Question: i have this screen shot of my project on desktop application but now i want to do it on my asp.net mvc 5 application. Please see the picture shown below:

'''
public partial class Member
{
public Member()
{
this.Acc_Transactions = new HashSet<Acc_Transactions>();
this.Addresses12 = new HashSet<Addresses1>();
this.BankingDetails = new HashSet<BankingDetail>();
this.Contacts = new HashSet<Contact>();
this.TalentCommitments = new HashSet<TalentCommitment>();
this.Pledges = new HashSet<Pledge>();
}
public int m_id { get; set; }
public int title_id { get; set; }
public string initial { get; set; }
public string fname { get; set; }
public string lname { get; set; }
public Nullable<System.DateTime> dob { get; set; }
public string maritial { get; set; }
public string religion { get; set; }
public string occupation { get; set; }
public string company { get; set; }
public string Note { get; set; }
public Nullable<int> Memtype_Id { get; set; }
public string employed { get; set; }
public Nullable<System.DateTime> reg_date { get; set; }
public string AccNumb { get; set; }
public string Hnumber { get; set; }
public Nullable<bool> Active { get; set; }
public string AgeGrp { get; set; }
public int h_id { get; set; }
public Nullable<int> postal_addid { get; set; }
public Nullable<int> phys_addid { get; set; }
public Nullable<int> maritialid { get; set; }
public Nullable<bool> PlndGv { get; set; }
public virtual ICollection<Acc_Transactions> Acc_Transactions { get; set; }
public virtual Addresses1 Addresses1 { get; set; }
public virtual Addresses1 Addresses11 { get; set; }
public virtual ICollection<Addresses1> Addresses12 { get; set; }
public virtual ICollection<BankingDetail> BankingDetails { get; set; }
public virtual ICollection<Contact> Contacts { get; set; }
public virtual Head Head { get; set; }
public virtual Maritial Maritial1 { get; set; }
public virtual ICollection<TalentCommitment> TalentCommitments { get; set; }
public virtual MemberType MemberType { get; set; }
public virtual ICollection<Pledge> Pledges { get; set; }
public virtual Title Title { get; set; }
}
}
'''
'''
public partial class Head
{
public Head()
{
this.Addresses1 = new HashSet<Addresses1>();
this.Members = new HashSet<Member>();
}
public int h_id { get; set; }
public string h_initials { get; set; }
public string fname { get; set; }
public string lname { get; set; }
public string Email { get; set; }
public string cell { get; set; }
public string cell2 { get; set; }
public string tel_h { get; set; }
public string tel_w { get; set; }
public string fax { get; set; }
public string h_no { get; set; }
public int title_id { get; set; }
public Nullable<bool> active { get; set; }
public virtual ICollection<Addresses1> Addresses1 { get; set; }
public virtual ICollection<Member> Members { get; set; }
public virtual Title Title { get; set; }
}
'''
'''
public class MembersViewModel
{
public int m_id { get; set; }
public string titles { get; set; }
public string initial { get; set; }
public string fname{ get; set; }
public string lname { get; set; }
public string email { get; set; }
public Nullable<System.DateTime> dob { get; set; }
public string maritials { get; set; }
public string religion { get; set; }
public string occupation { get; set; }
public string company { get; set; }
public string note { get; set; }
public string employed { get; set; }
public Nullable<System.DateTime> regdate { get; set; }
public string accNumb { get; set; }
public string hnumber { get; set; }
public string agegroup { get; set; }
public string plandGv { get; set; }
public string cell { get; set; }
public string tel_h { get; set; }
public int title_id { get; set; }
public string flatName { get; set; }
public string flatNo { get; set; }
public string strname { get; set; }
public string strNo { get; set; }
public string suburb { get; set; }
public string city { get; set; }
public string tel_w { get; set; }
public string fax { get; set; }
public string cell2 { get; set; }
public bool active { get; set; }
public string province { get; set; }
public string country { get; set; }
public int? postalcode { get; set; }
public string zone { get; set; }
public bool isHa { get; set; }
public int addtype { get; set; }
public int PhysAddID { get; set; }
public Nullable<int> phys_addid { get; set; }
public int h_id { get; set; }
public int maritialid { get; set; }
public int Memtype_Id { get; set; }
}
}
'''
'''
public ActionResult Index()
{
HeadVM list = new HeadVM()
{
data = new List<Heads>()
};
var AllHeads = db.Heads;
foreach (var item in AllHeads)
{
if (item != null)
{
list.data.Add(new Heads
{
h_id = item.h_id,
fname = item.fname,
lname = item.lname,
});
}
}
return View(list);
}
'''
My problem is that I want to first search heads details, then after i searched the heads details when i click a particular head it must only display the h_id not all details then i save a new member under that H_id. Please help.
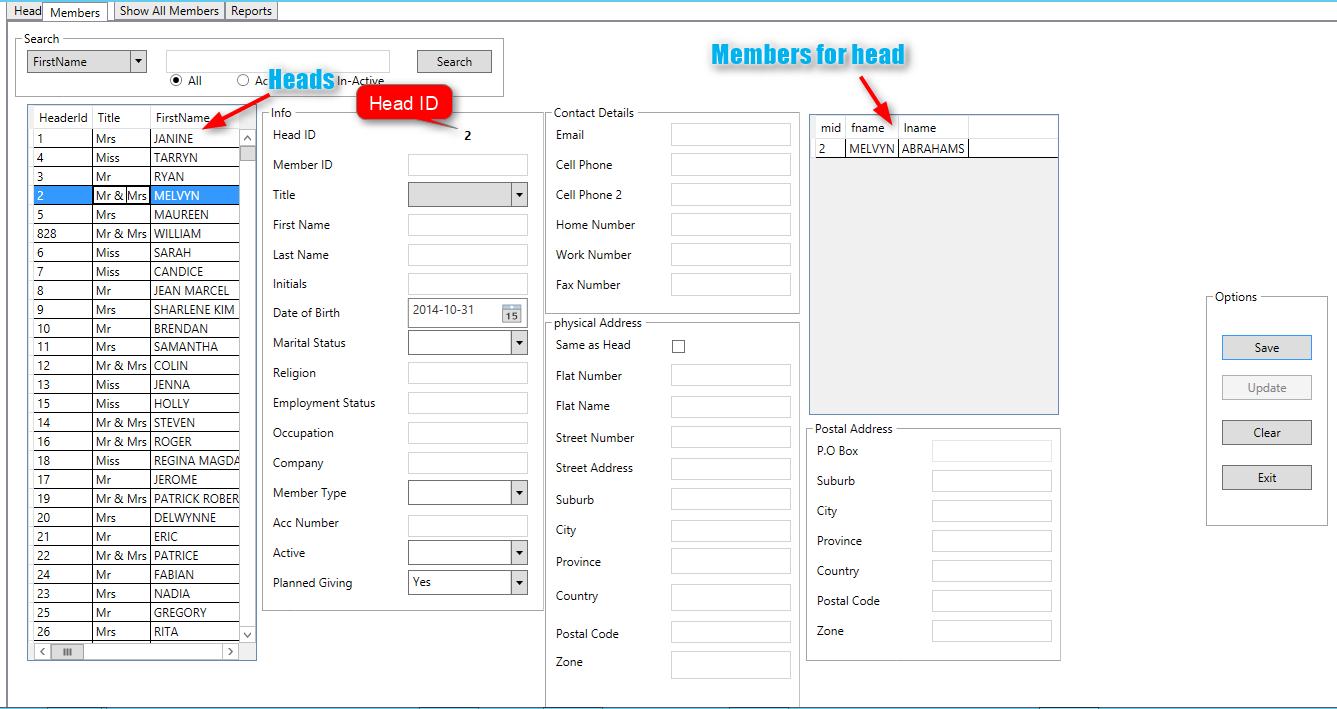
Answer: Lets start with an initial view we will call 'Index'. So we will need a 'ViewModel' for it, lets call it 'HeadVM'
'''
[Serializable]
public class HeadVM
{
public List<Heads> data { get; set; }
}
public class Heads
{
public int h_id { get; set; }
public string fname { get; set; }
public string lname { get; set; }
}
'''
I am assuming we will just be populating the entire initial view with a complete list of all the heads.
Now for our action:
'''
public ActionResult Index()
{
HeadVM list = new HeadVM()
{
data = new List<Heads>()
};
var AllHeads = context.Heads;
foreach (var item in AllHeads)
{
if (item != null)
{
list.data.Add(new Heads
{
h_id = item.h_id,
fname = item.fname,
lname = item.lname,
});
}
}
return View(list);
}
'''
This will return a list of 'Heads' to your 'Index' view, where you can simply show and access each 'Head' with a button. In this case I use a table as I find it is the simplest to display a list:
'''
@model ...HeadVM
<table border="1">
<tr>
<th>HeaderID</th>
<th>First Name</th>
<th>Last Name</th>
<td></td>
</tr>
@foreach(var item in Model.data)
<tr>
<td>@item.h_id</td>
<td>@item.fname</td>
<td>@item.lname</td>
<td>@Html.ActionLink("Add Member", "Create", "Home", new { id = item.h_id }, new { target = "_blank" })</td>
</tr>
'''
This will give a list of heads, with a button in each row "Add member"(As I don't know exactly how your relationships work, I am going to assume 'Head' to 'Member' is in 1:Many relationship. Purely for a more functional system. Also, because of 'new { target = "_blank"}', the Create view will start in new window.
Then we start on our '[HttpGet]' action:
'''
public ActionResult Create(int id)
{
var temp = context.Heads.Find(id);
MembersViewModel tmp = new MembersViewModel
{
h_id = temp.h_id,
};
return View(tmp);
}
'''
This will now return the a model to your 'Create' view with prepopulated 'h_id' field. There shouldn't be much trouble from here regarding adding a new member with the prepopulated 'h_id' that we worked through in your previous answer <URL>
This is more of a guideline than an exact copy paste answer, as I don't fully understand your system. Also, I see 'Title' actually comes from another table, so the value isn't available directly from the 'Head' table, except an 'int' value 'ID'. This was my reason for not referencing the 'Title' field.
Hope this helps you with your project